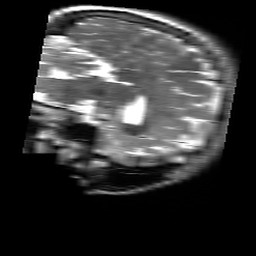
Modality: T2w
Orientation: sagittal
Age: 20
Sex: female
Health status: healthy
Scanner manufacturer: siemens
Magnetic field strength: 3 T
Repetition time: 4.01 s
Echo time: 0.116 s